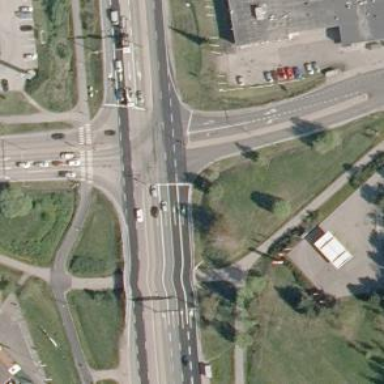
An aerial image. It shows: Primary highway with asphalt surface and junction.